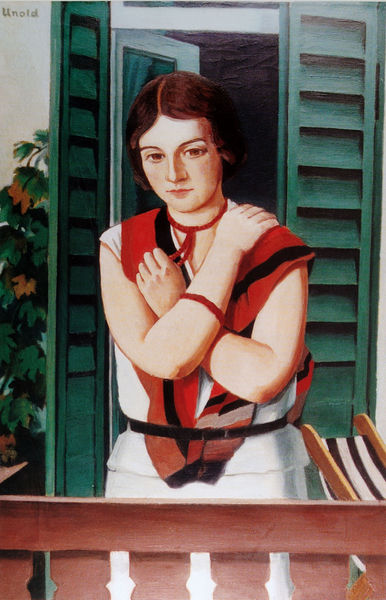
Titel: Mädchen auf dem Balkon
Künstler: Max Unold
Standort: München
Institution: Galerie Michael Pabst
Schlagwörter: laub, weiß, grün, mädchen, blume, braun, fenster, frau, holz, kleid, mund, nase, schwarz, tür, blick, gürtel, haus, rot, schal, tuch, arme, augen, gesicht, hände, portrait, ferne, brüstung, figur, haare, stoff, innen, person, pflanze, kinn, scheitel, schultern, fensterläden, balkon, taille, wangen, halsband, wein, gardine, realistisch, halstuch, gestreift, streifen, geländer, stola, hüften, fensterladen, kälte, verschränkt, armband, kühl, kletterpflanze, aussen, balkontür, weinlaub, weinblätter, ordentlich, balkonbrüstung, genau, klappladen, liegestuhl, balkongeländer, kletterpflanz, sonnenstuhl, streifenstoff, umarbmung, verschränkte arme, überkreuz